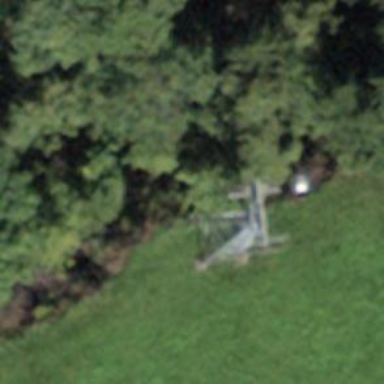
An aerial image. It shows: Pylon for aerialway.